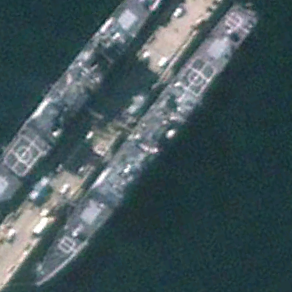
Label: cruiser